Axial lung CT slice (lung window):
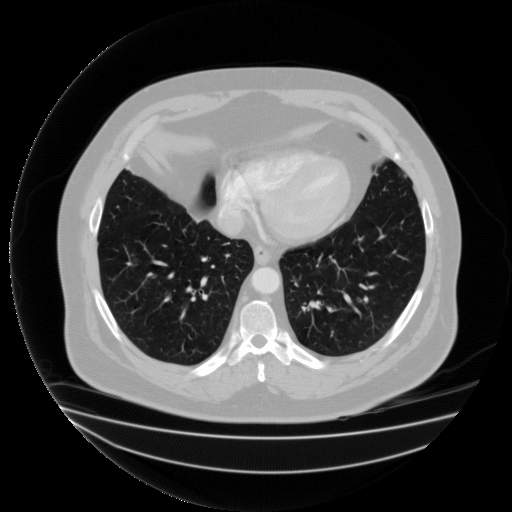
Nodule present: no